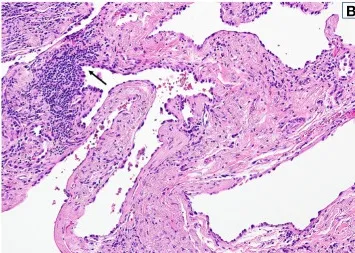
Pathologic response to neoadjuvant selpercatinib. Tumor specimens before and after neoadjuvant selpercatinib treatment are shown. (B) Resected tumor after 8 weeks of selpercatinib treatment showed no evidence of viable tumor cells (x200). Reactive pneumocyte proliferation is denoted by an arrow. Cytogenetic testing of this specimen via RET FISH was negative for a RET fusion. FISH, fluorescence in situ hybridization.
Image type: pathology (fish)